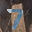
Label: 7